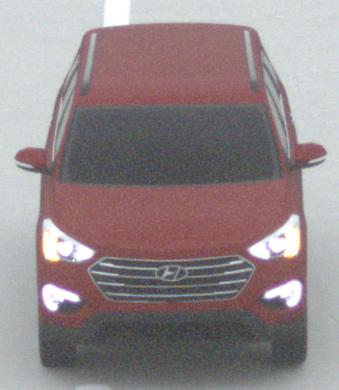
Make: Hyundai
Model: Santa Fe 2.4 GDI
Detailed model: Santa Fe (DM)
Model produced from: 2017/08
Model produced until: 2018/01
Doors: 5
Color: red
Road condition: dry road
Daytime: midday
Contrast: low contrast